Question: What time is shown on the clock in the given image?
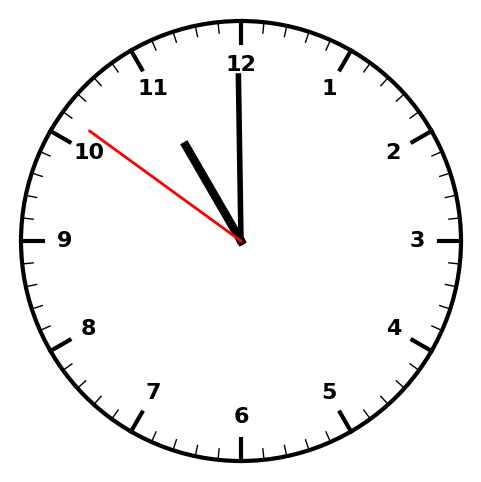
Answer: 10:59:51